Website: apple
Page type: account-selection
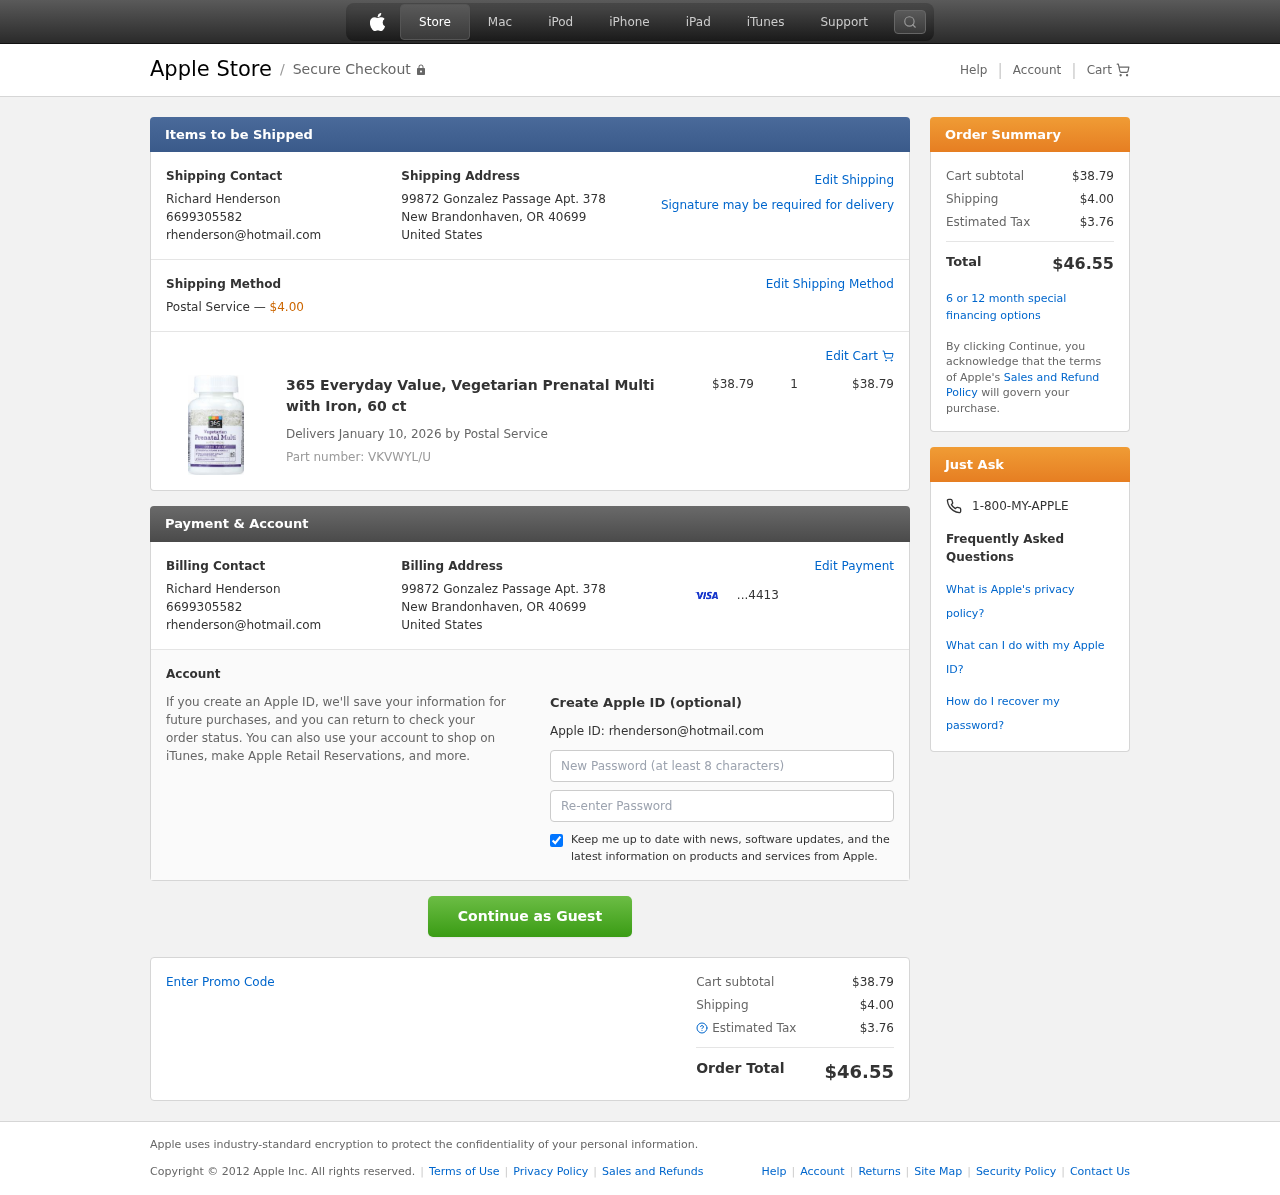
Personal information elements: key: PII_CARD_LAST4
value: ...4413
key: PII_CITY_STATE_ZIP
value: New Brandonhaven, OR 40699
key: PII_COUNTRY
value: United States
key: PII_EMAIL
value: rhenderson@hotmail.com
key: PII_FULLNAME
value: Richard Henderson
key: PII_PHONE
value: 6699305582
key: PII_STREET
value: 99872 Gonzalez Passage Apt. 378
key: PII_FIRSTNAME
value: Richard
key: PII_LASTNAME
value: Henderson
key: PII_FULLNAME2
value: Richard Henderson
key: PII_FULLNAME3
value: Richard Henderson
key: PII_FIRSTNAME2
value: Richard
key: PII_FIRSTNAME3
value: Richard
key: PII_LASTNAME2
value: Henderson
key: PII_LASTNAME3
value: Henderson
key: PII_FIRSTNAME_DERIVED
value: Richard
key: PII_LASTNAME_DERIVED
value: Henderson
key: PII_FULLNAME_DERIVED
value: Richard Henderson
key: PII_NAME_FULL_DERIVED
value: Richard Henderson
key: PII_PHONE_LINE
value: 5582
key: PII_PHONE_SUFFIX
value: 5582
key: PII_PHONE2
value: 6699305582
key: PII_PHONE3
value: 6699305582
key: PII_PHONE_NUMERIC
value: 6699305582
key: PII_PHONE_LINE_NUMERIC
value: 5582
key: PII_PHONE_SUFFIX_NUMERIC
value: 5582
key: PII_PHONE2_NUMERIC
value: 6699305582
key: PII_PHONE3_NUMERIC
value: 6699305582
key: PII_PHONE_DIGITS
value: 6699305582
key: PII_PHONE_LAST4
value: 5582
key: PII_EMAIL2
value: rhenderson@hotmail.com
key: PII_EMAIL3
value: rhenderson@hotmail.com
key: PII_CITY
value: New Brandonhaven
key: PII_STATE_ABBR
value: OR
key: PII_POSTCODE
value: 40699
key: PII_POSTCODE_FULL
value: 40699
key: PII_CITY_STATE
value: New Brandonhaven, OR
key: PII_POSTCODE_NUMERIC
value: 40699
Product elements: key: PRODUCT1_NAME
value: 365 Everyday Value, Vegetarian Prenatal Multi with Iron, 60 ct
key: PRODUCT1_PRICE
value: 38.79
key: PRODUCT1_QUANTITY
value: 1
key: PRODUCT_PART_NUMBER
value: Part number: VKVWYL/U
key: PRODUCT_TOTAL
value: $38.79
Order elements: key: ORDER_SHIPPING_COST
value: $4.00
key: ORDER_DELIVERY_DATE
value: Delivers January 10, 2026 by Postal Service
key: ORDER_SUBTOTAL
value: $38.79
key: ORDER_TAX
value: $3.76
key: ORDER_TOTAL
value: $46.55